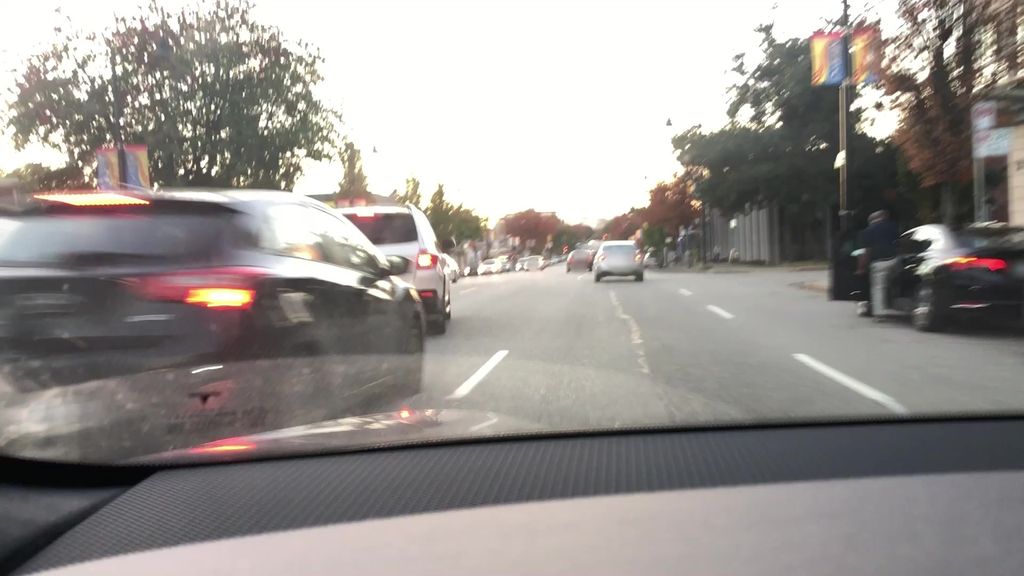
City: vancouver